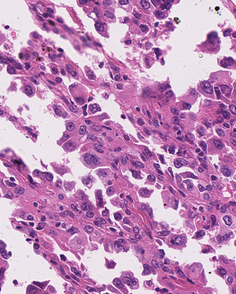
Tumor epithelial tissue: yes
Tumor-associated stroma tissue: no
Normal tissue: no